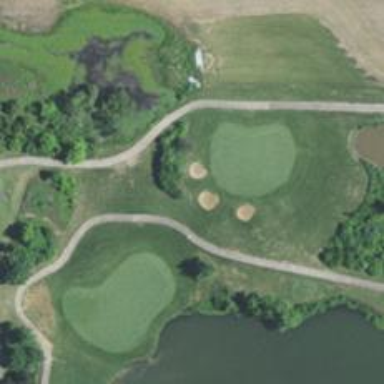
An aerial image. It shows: View of golf hole.